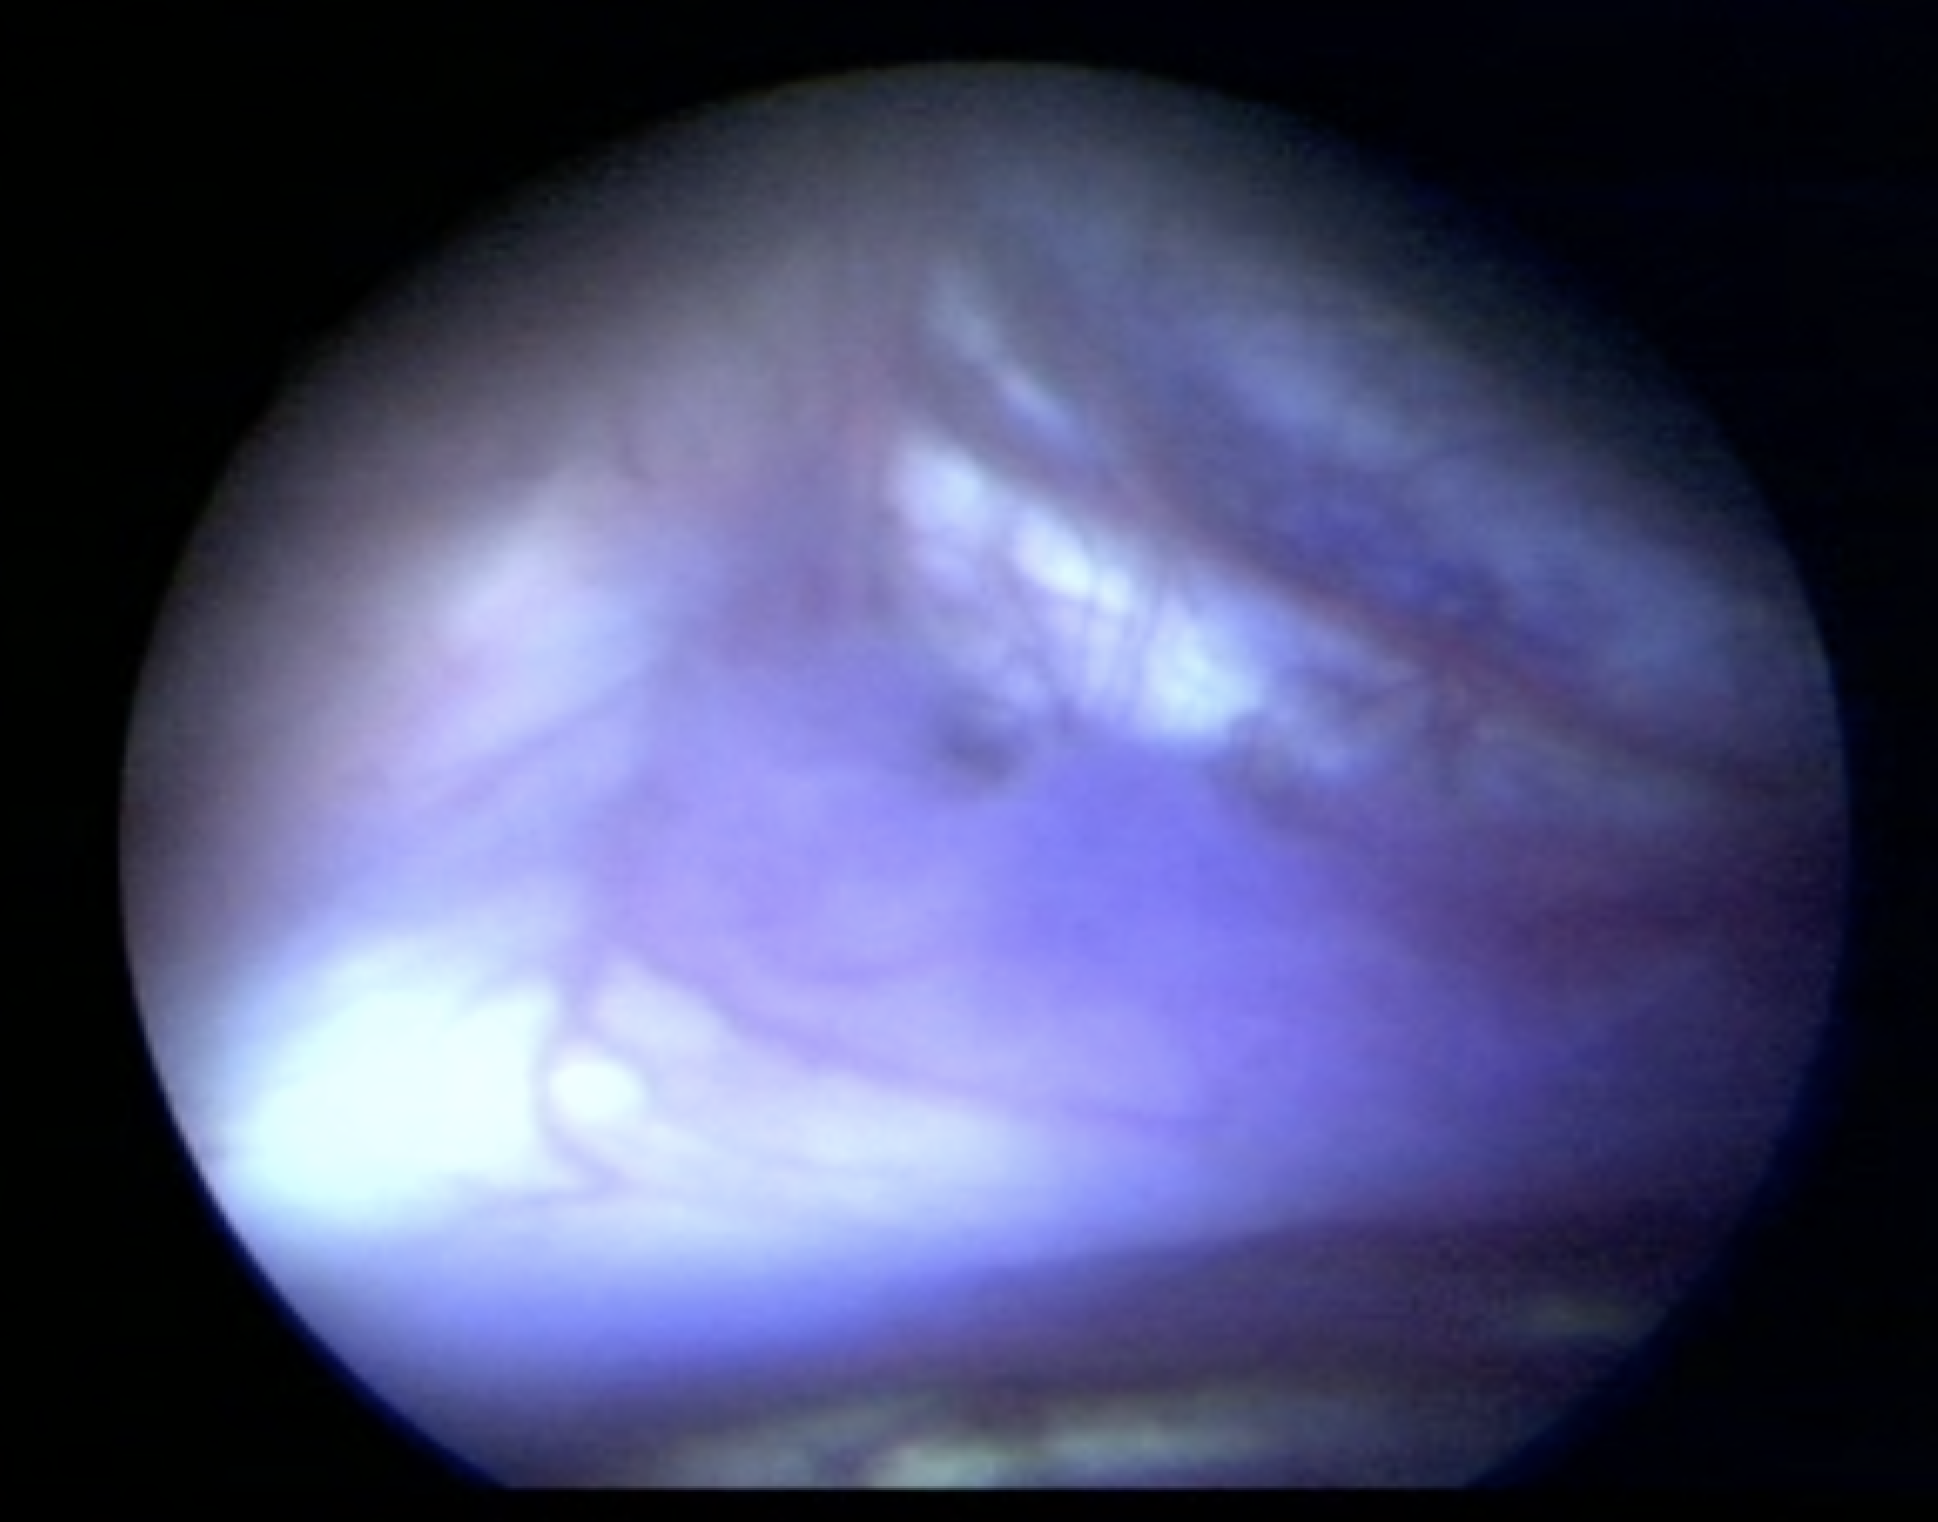
Modality: BLC
Class: Malignant
Subclass: HighGradePapillary
Lesion: Multifocal
Multifocal: 2 to 7
Stage: Ta
Morphology: Papillary
Bladder cancer association: Yes